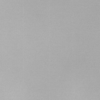
Label: dusty